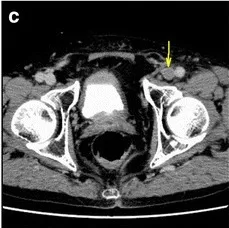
Contrast-enhanced computed tomography on the first visit. The left superficial femoral vein (the yellow arrow).
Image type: radiology (ct)